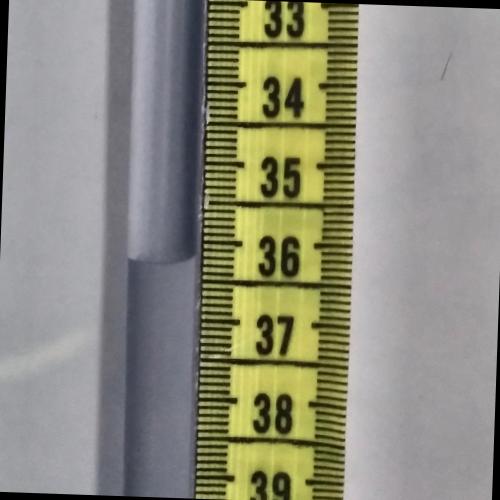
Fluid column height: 36.2 cm